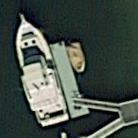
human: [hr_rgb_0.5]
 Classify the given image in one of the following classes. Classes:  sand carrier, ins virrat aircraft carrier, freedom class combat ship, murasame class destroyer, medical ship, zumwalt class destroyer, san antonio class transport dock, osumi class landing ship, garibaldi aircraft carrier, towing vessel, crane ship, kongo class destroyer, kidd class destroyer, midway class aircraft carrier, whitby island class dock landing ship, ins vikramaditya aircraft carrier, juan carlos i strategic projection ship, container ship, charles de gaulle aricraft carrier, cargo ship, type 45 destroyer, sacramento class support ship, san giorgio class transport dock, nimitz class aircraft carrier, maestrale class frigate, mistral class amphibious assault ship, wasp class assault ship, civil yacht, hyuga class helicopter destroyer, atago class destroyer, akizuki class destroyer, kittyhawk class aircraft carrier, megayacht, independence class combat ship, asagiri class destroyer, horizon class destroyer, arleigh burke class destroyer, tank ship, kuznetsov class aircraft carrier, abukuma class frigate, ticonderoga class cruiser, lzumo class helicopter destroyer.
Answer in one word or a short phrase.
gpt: Civil yacht